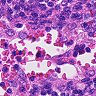
Metastatic tissue present: no